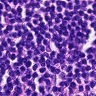
Metastatic tissue present: no